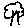
Label: tree